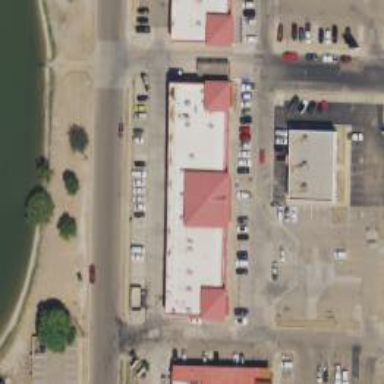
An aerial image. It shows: Parking space is available.